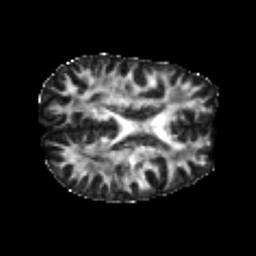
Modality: FA
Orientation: axial
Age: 21
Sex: male
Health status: healthy
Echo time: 0.074 s